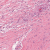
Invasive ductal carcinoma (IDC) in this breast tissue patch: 0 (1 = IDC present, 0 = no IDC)